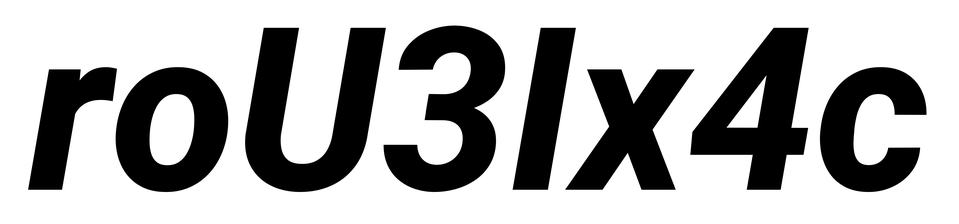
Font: Roboto-Italic_ExtraBold_Italic